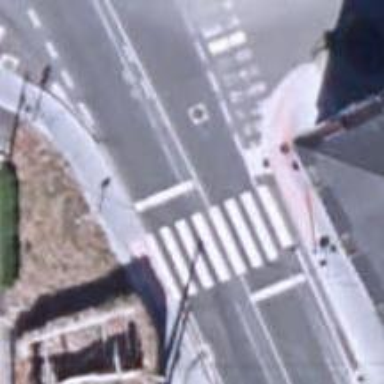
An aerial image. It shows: Marked road crossing.